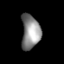
Tissue: lung
Cell type: Myeloid cells
Senescence score: 0.5955
Nuclear area (px): 627
Mean DAPI intensity: 139.903